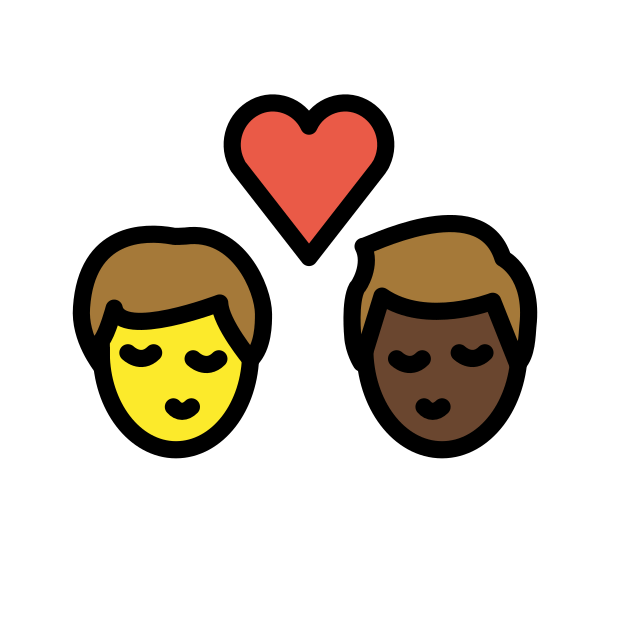
kiss: man, man, medium skin tone, dark skin tone